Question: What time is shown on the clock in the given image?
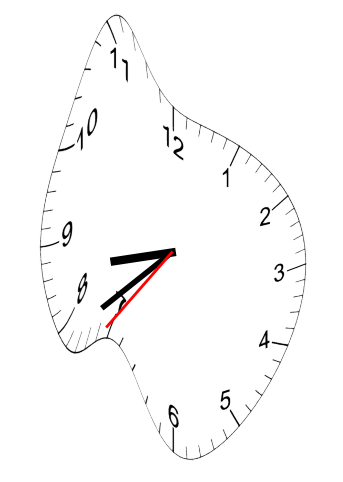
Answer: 08:38:36